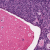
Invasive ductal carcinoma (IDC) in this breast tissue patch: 0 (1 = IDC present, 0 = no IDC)